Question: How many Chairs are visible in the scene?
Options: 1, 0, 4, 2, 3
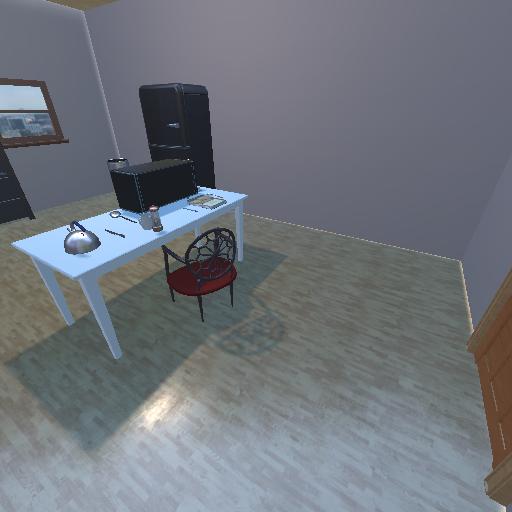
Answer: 1